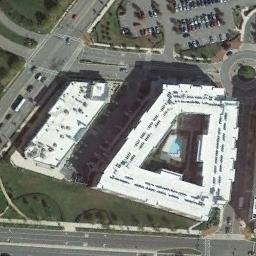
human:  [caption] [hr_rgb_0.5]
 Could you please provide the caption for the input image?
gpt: A commercial area with two white buildings is surrounded by some roads and a parking lot is next to the commercial area .

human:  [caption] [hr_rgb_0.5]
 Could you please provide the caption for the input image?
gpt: There are buildings in the picture .

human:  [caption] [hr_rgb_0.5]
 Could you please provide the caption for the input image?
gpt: In a business district there are several tall buildings of different shapes and several roads with many cars  There are many cars in the open space beside the road .

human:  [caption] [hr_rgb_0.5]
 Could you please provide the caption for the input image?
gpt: The commercial area is near a parking lot .

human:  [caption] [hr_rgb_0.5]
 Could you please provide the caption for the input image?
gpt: There are two white buildings on a commercial area .